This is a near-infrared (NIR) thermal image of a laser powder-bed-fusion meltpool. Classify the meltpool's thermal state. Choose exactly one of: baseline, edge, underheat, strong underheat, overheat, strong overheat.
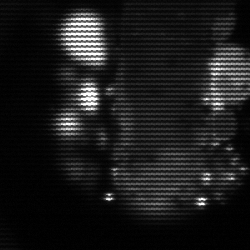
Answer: strong underheat